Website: home-depot
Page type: delivery-shipping
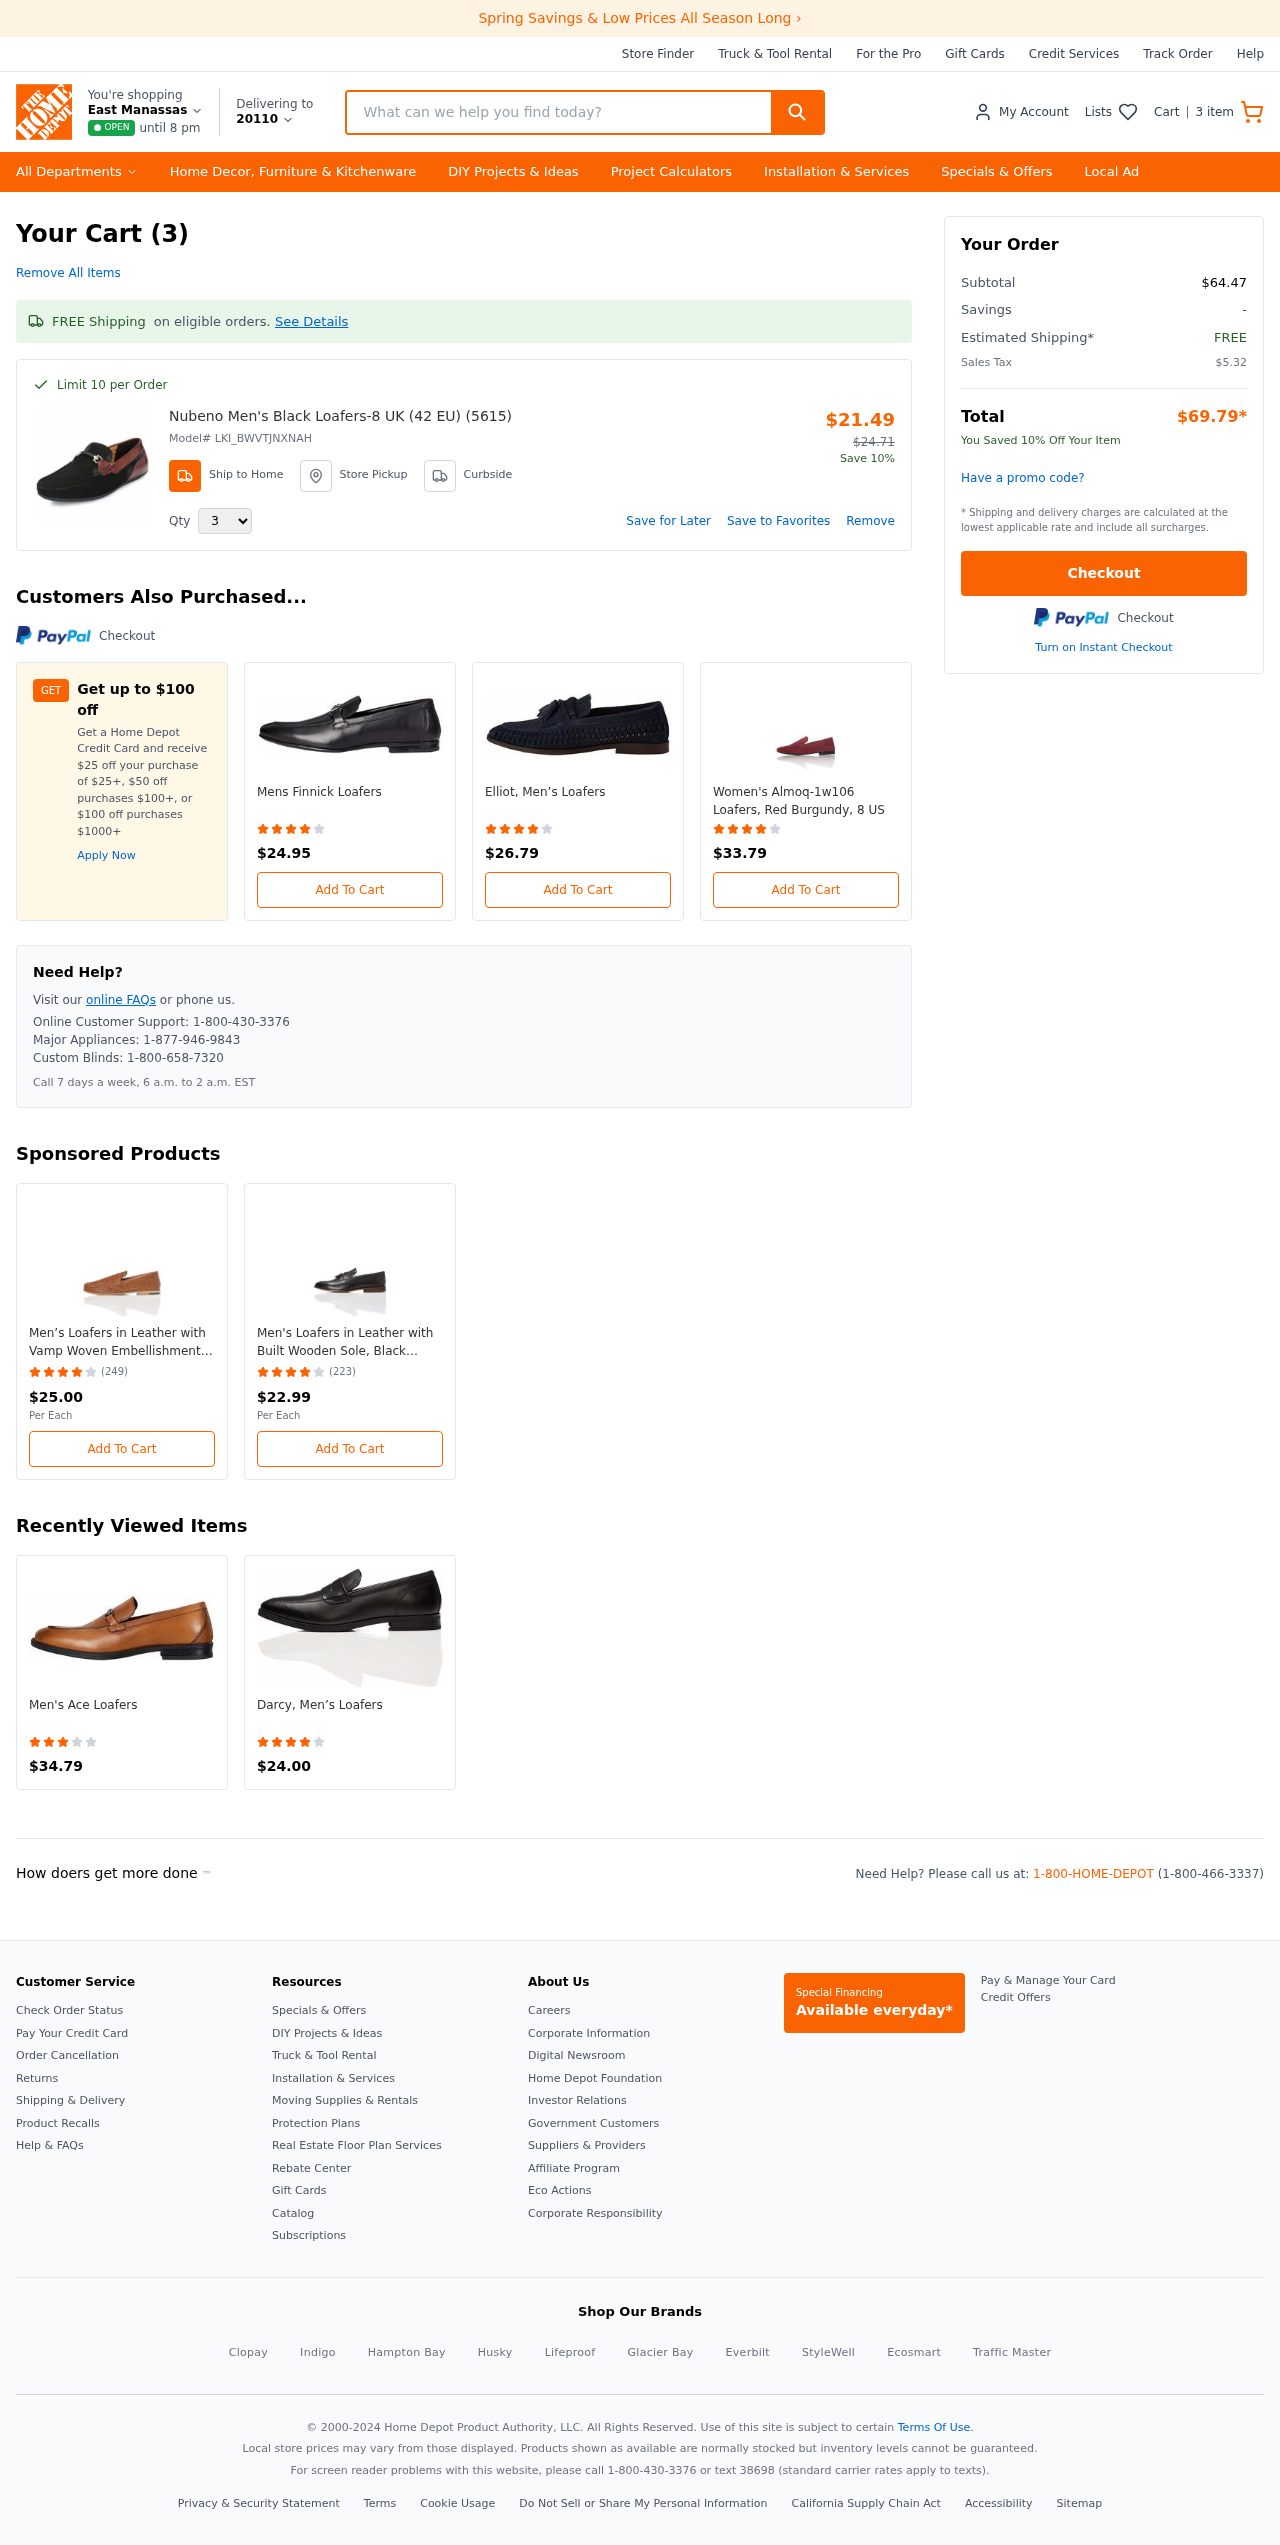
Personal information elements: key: PII_CITY_STATE
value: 20110
Product elements: key: PRODUCT1_NAME
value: Nubeno Men's Black Loafers-8 UK (42 EU) (5615)
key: PRODUCT1_PRICE
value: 21.49
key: PRODUCT1_QUANTITY
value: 3
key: PRODUCT2_NAME
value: Mens Finnick Loafers
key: PRODUCT2_PRICE
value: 24.95
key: PRODUCT2_RATING
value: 4.3
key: PRODUCT3_NAME
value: Elliot, Men’s Loafers
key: PRODUCT3_PRICE
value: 26.79
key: PRODUCT3_RATING
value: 4.6
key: PRODUCT4_NAME
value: Women's Almoq-1w106 Loafers, Red Burgundy, 8 US
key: PRODUCT4_PRICE
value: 33.79
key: PRODUCT4_RATING
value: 4.5
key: PRODUCT5_NAME
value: Men’s Loafers in Leather with Vamp Woven Embellishment, Brown (Tan), 7 UK
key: PRODUCT5_NUM_RATINGS
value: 249
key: PRODUCT5_PRICE
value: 25
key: PRODUCT5_RATING
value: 4.4
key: PRODUCT6_NAME
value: Men's Loafers in Leather with Built Wooden Sole, Black (Black), 10.5 UK
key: PRODUCT6_NUM_RATINGS
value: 223
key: PRODUCT6_PRICE
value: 22.99
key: PRODUCT6_RATING
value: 4.5
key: PRODUCT7_NAME
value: Men's Ace Loafers
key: PRODUCT7_PRICE
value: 34.79
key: PRODUCT7_RATING
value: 3.8
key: PRODUCT8_NAME
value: Darcy, Men’s Loafers
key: PRODUCT8_PRICE
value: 24
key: PRODUCT8_RATING
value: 4.5
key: PRODUCT1_MODEL_ID
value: LKI_BWVTJNXNAH
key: PRODUCT1_ORIGINAL_PRICE
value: $24.71
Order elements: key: ORDER_NUM_ITEMS
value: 3
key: ORDER_NUM_ITEMS
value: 3 item
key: ORDER_SUBTOTAL
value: $64.47
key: ORDER_TAX
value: $5.32
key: ORDER_TOTAL
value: $69.79
Search elements: key: HEADER_SEARCH
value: What can we help you find today?